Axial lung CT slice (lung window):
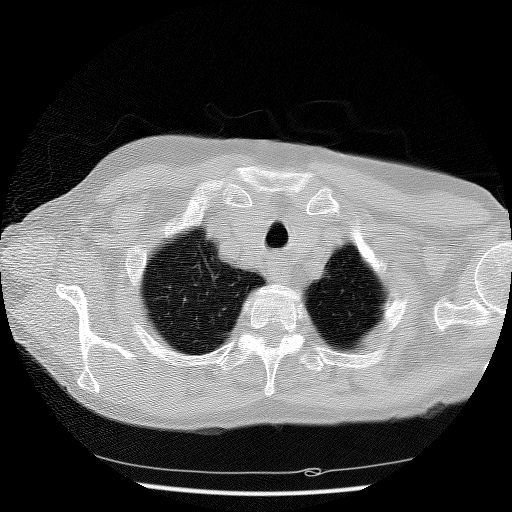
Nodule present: no